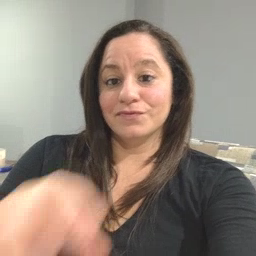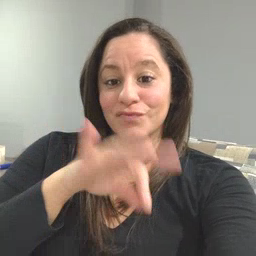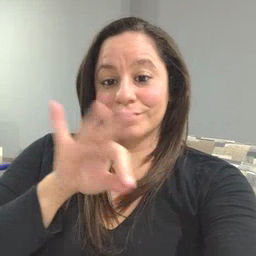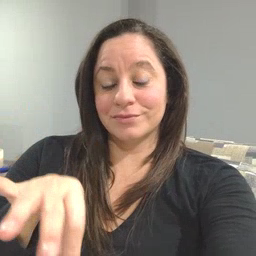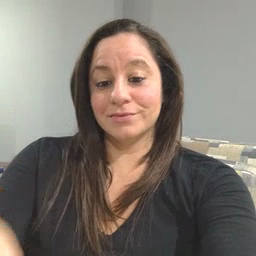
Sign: frenchfries